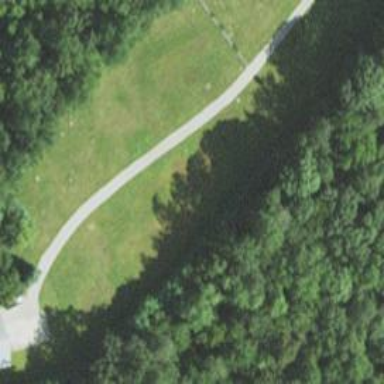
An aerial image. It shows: Residential driveway used as service road.